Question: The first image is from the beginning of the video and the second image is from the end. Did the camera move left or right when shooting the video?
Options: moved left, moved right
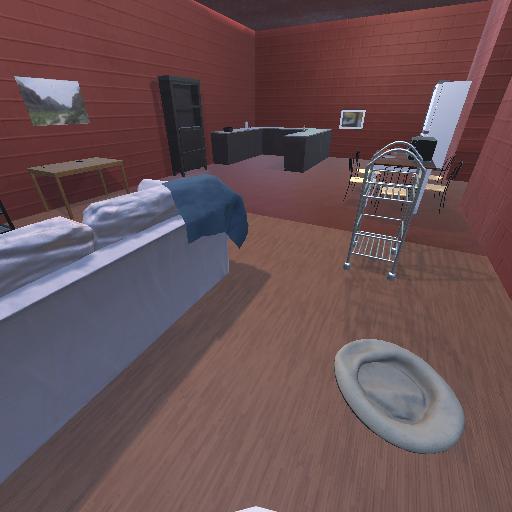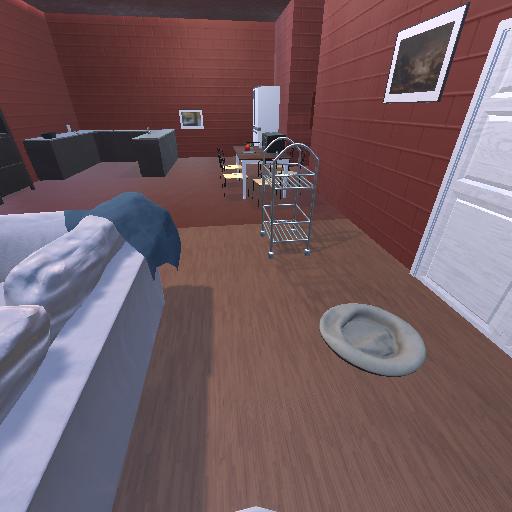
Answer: moved left